Field crop: tomato
Growth stage: 1
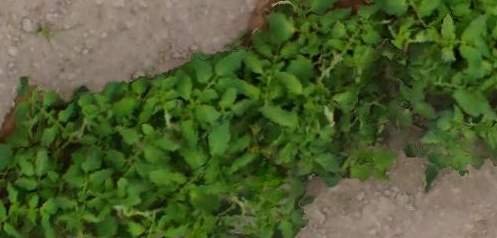
Species: tomato